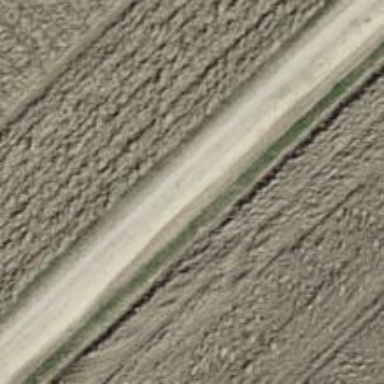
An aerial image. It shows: Track with compacted grade3 surface.